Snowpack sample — Snodgrass Mountain, Crested Butte, Colorado (2/4/25, 12:06 PM MST)
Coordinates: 38.923, -106.968
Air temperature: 35 °F
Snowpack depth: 80 cm
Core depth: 10 cm
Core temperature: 32 °F
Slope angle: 14°, slope face: 78°
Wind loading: low
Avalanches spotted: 0
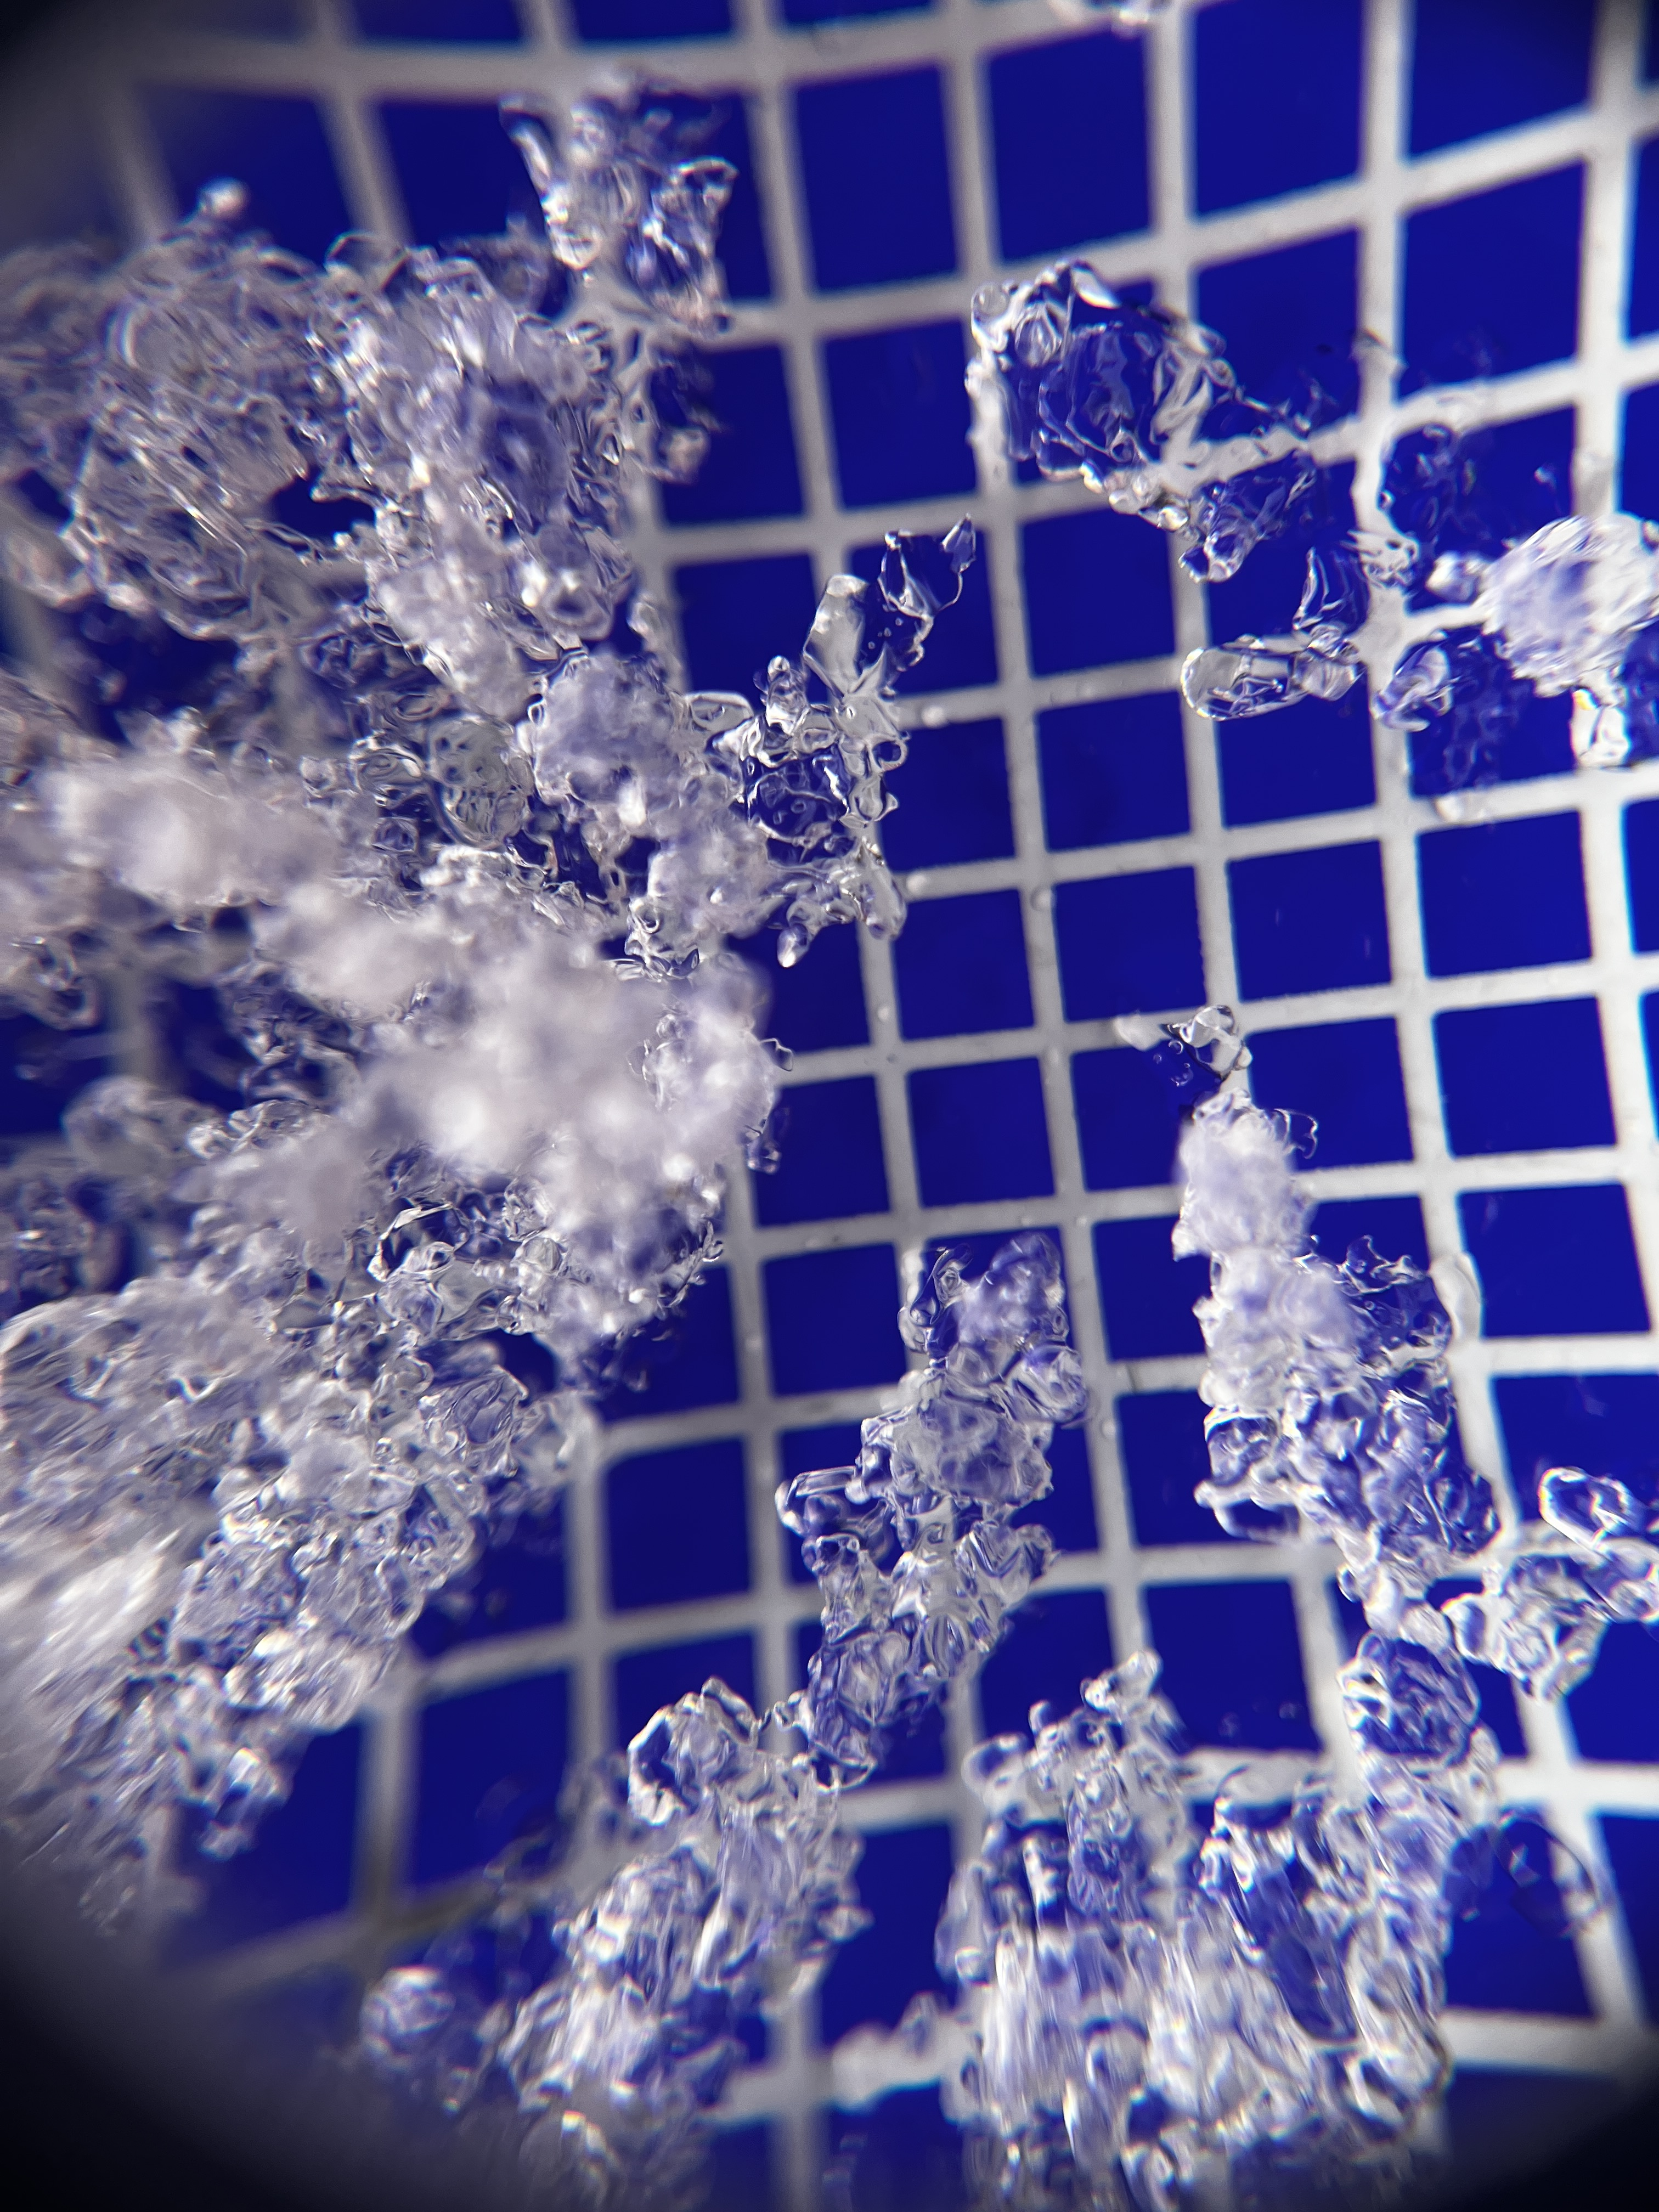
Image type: magnified_profile
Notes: No avalanches nearby, unusually warm weather for the last month reported by residents, Collected 25 yards from treeline